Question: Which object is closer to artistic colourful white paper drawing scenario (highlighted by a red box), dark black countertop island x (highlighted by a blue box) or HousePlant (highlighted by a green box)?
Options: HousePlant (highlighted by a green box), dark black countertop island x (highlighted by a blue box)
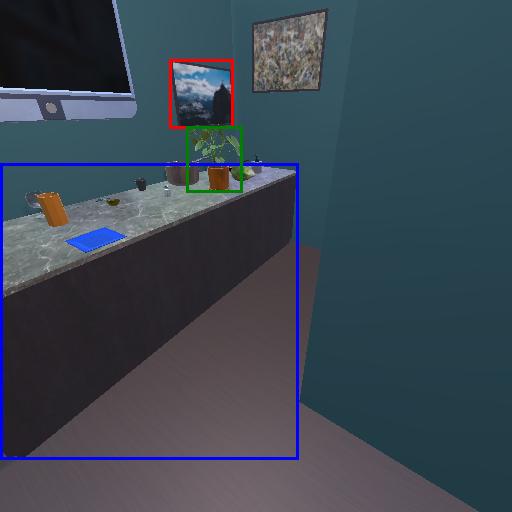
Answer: HousePlant (highlighted by a green box)